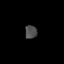
Tissue: lung
Cell type: Others
Senescence score: 0.2285
Nuclear area (px): 158
Mean DAPI intensity: 76.196